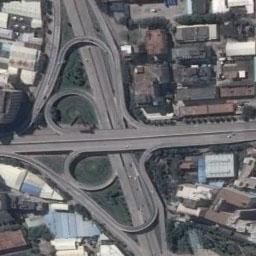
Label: overpass